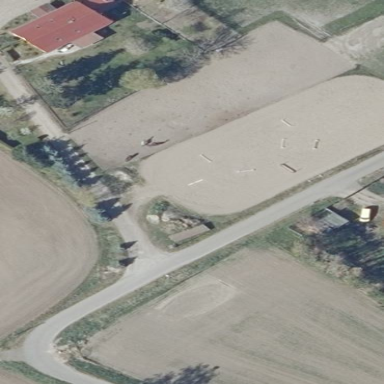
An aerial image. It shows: Equestrian pitch used for leisure and sports activities.